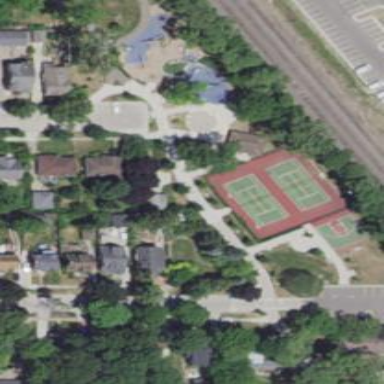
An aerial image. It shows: Tennis court in leisure pitch.